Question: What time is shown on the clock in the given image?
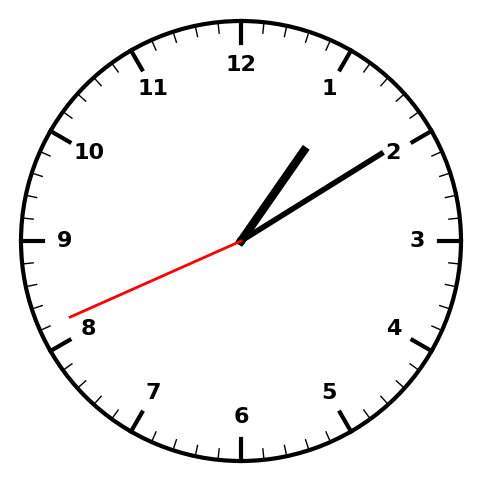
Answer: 01:09:41